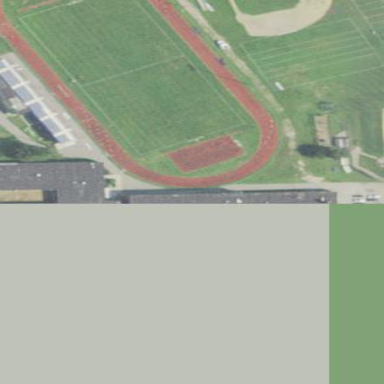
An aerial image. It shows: American football pitch with grass surface.